Question: I have created a website with wordpress and i have a bulleted list on it as follows:
Pros
- -
The problem is (like each fifth time) when i load the page in Chrome, the letters of the word 'Pros' are wrong like 'Qspt'. See the following picture:

Does anybody have an idea?
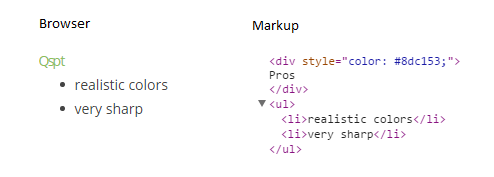
Answer: Your hints got me on the right path. It was a javascript issue in '<URL>':
'''
if ($('.review-wrapper').length) {
$('.review-wrapper').appear().on('appear', function(event) {
// this element is now inside browser viewport
var $this = $(this);
if ($this.hasClass('delay-animation')) {
$this.removeClass('delay-animation');
}
});
$.force_appear(); // if it's right there on document.ready
}
'''
It seems that 'force_appear' was responsible for the wrong letters. So I am using 'force_process' option now instead:
'''
if ($('.review-wrapper').length) {
$('.review-wrapper').appear({force_process: true}).on('appear', function(event) {
// this element is now inside browser viewport
var $this = $(this);
if ($this.hasClass('delay-animation')) {
$this.removeClass('delay-animation');
}
});
}
'''